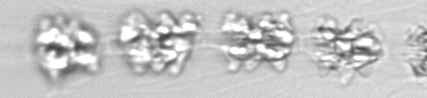
Label: Leptocylindrus_mediterraneus